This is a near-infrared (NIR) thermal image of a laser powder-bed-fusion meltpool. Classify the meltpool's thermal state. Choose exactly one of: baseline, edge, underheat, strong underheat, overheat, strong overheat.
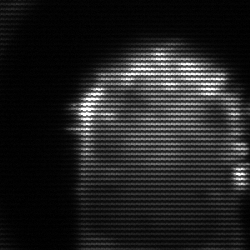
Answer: baseline